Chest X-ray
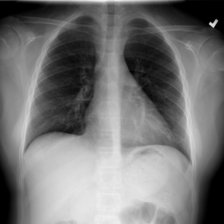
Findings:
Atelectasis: negative
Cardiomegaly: negative
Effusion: negative
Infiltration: negative
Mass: negative
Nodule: negative
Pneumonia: negative
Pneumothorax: negative
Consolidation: negative
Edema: negative
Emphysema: negative
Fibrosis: negative
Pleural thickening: negative
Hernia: negative